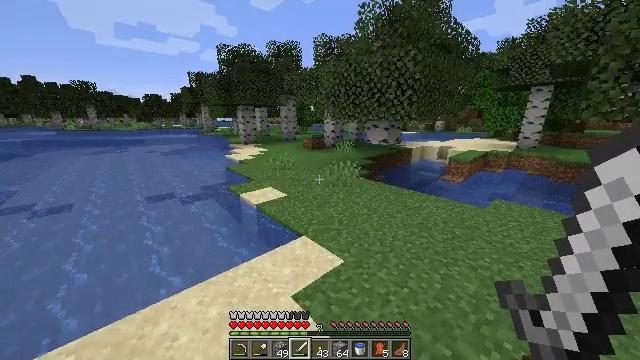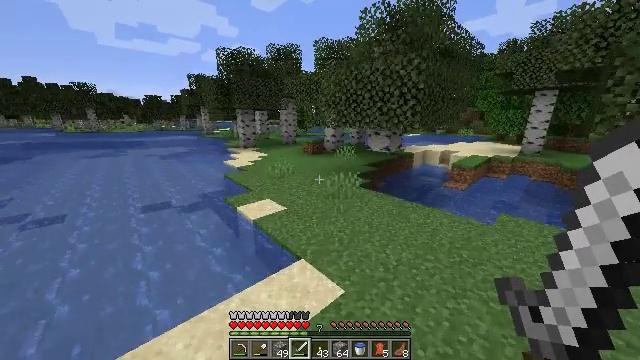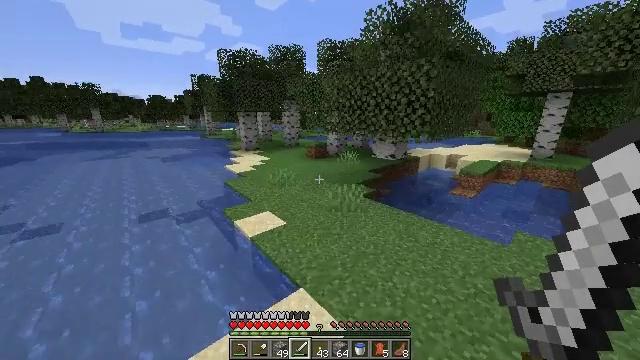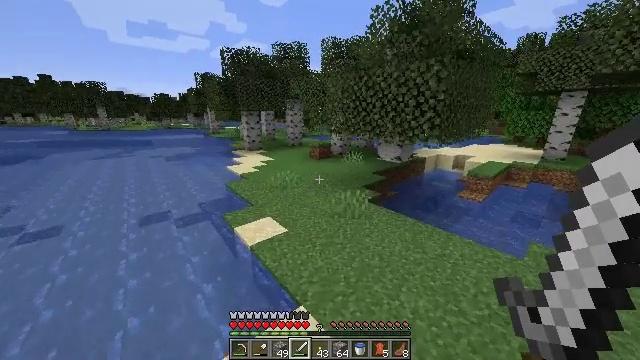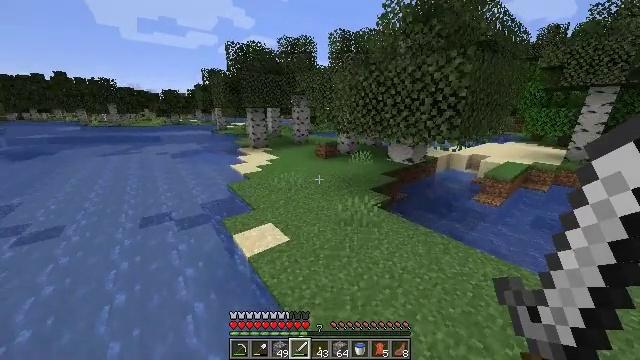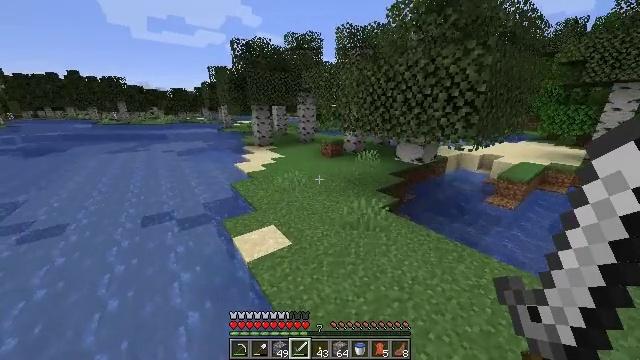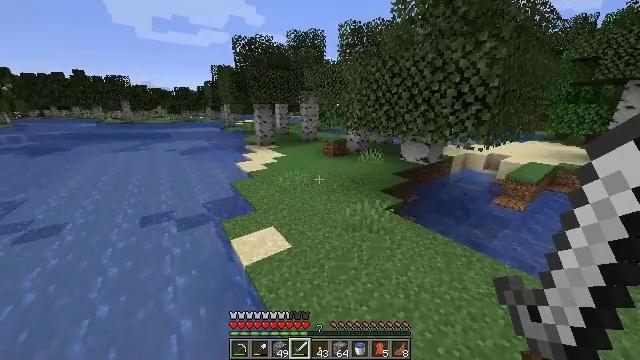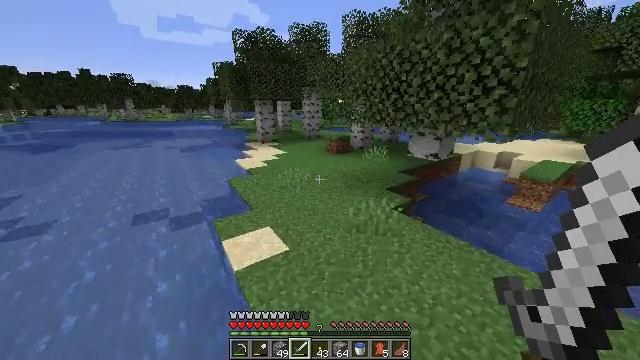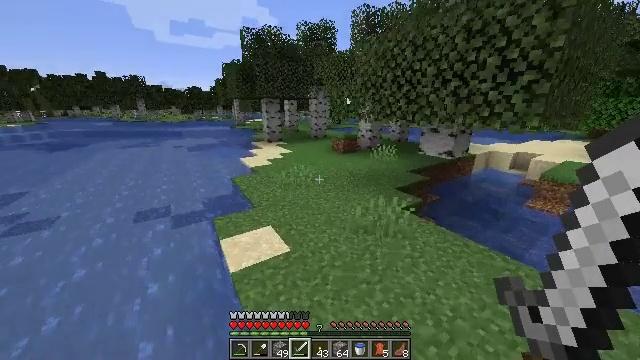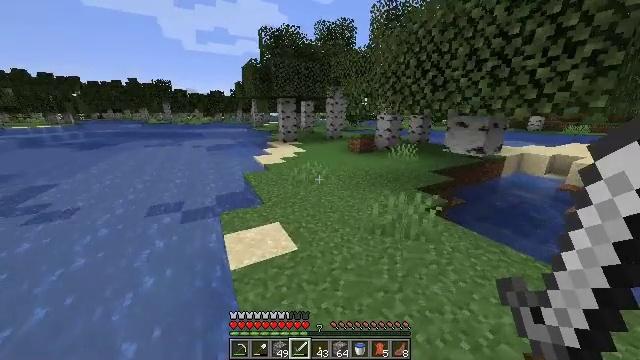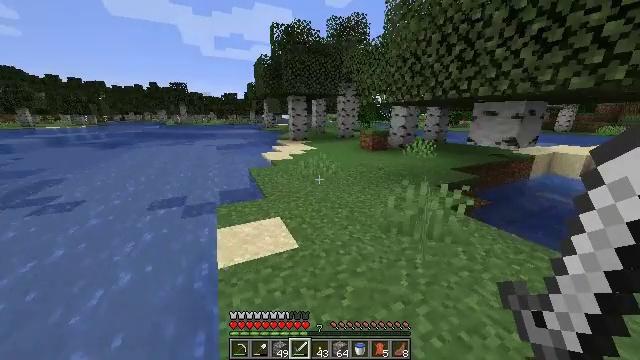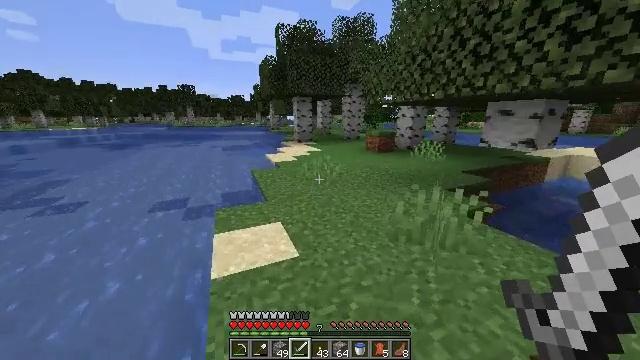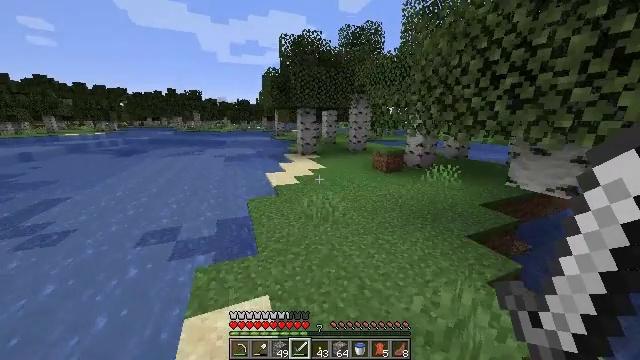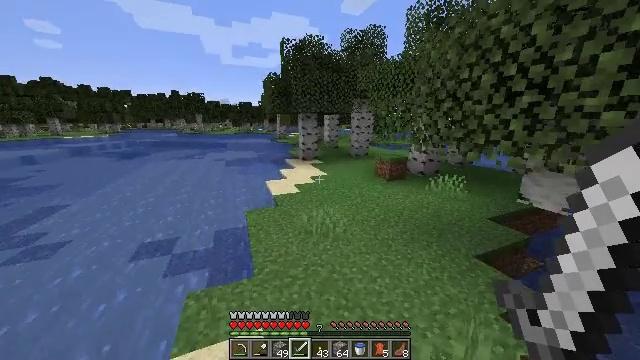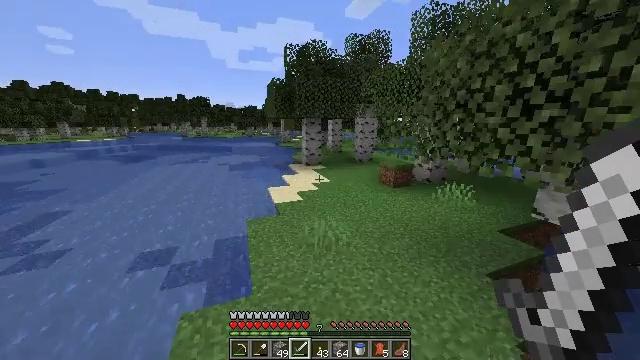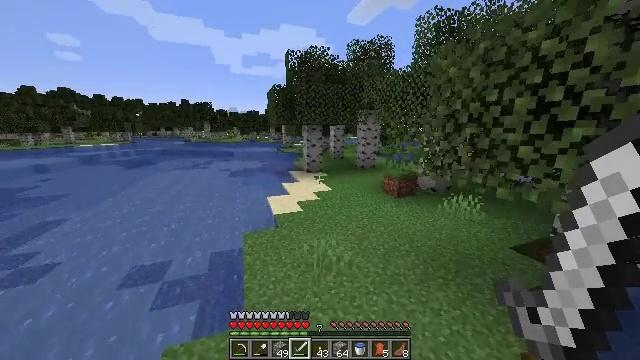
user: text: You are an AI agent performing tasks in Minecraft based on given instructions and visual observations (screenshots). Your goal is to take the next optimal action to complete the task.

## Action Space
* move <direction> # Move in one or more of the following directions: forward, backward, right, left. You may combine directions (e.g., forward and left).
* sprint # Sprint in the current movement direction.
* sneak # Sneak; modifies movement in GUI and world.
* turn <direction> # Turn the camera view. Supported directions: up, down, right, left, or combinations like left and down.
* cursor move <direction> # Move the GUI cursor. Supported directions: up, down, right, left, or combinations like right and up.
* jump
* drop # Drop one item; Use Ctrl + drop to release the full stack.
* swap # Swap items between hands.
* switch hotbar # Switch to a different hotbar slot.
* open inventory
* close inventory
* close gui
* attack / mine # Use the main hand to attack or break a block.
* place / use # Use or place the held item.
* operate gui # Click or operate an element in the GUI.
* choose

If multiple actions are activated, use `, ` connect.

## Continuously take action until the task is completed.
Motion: motion action
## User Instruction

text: Break the sugar cane.
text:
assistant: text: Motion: move forward, sprint, jump
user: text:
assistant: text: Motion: move forward, sprint, jump
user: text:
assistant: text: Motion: move forward, sprint, turn left, jump
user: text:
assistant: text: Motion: move forward, sprint, turn left and down, jump
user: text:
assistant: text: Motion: move forward, sprint, turn left, jump
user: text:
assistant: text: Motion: move forward, sprint, jump
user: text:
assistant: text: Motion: move forward, sprint, jump
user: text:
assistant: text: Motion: move forward, sprint, turn left, jump
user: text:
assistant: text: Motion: move forward, sprint, turn left and up, jump
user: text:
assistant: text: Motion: move forward, sprint, turn left, jump
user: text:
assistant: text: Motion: move forward, sprint, turn left, jump
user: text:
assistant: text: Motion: move forward, sprint, turn left, jump
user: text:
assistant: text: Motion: move forward, sprint, jump
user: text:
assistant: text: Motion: move forward, sprint, turn left, jump
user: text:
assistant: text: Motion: move forward, sprint, turn up, jump
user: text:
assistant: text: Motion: move forward, sprint, jump
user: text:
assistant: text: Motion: move forward, sprint, turn up, jump
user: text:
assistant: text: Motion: move forward, sprint, jump
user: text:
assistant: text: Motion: move forward, sprint, jump
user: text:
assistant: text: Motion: move forward, sprint, jump
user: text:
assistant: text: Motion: move forward, sprint, jump
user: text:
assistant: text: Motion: move forward, sprint, jump
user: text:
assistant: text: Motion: move forward, sprint, turn right, jump
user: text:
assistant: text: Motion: move forward, sprint, turn right, jump
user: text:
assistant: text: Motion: move forward, sprint, turn right, jump
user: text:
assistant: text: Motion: move forward, sprint, turn right, jump
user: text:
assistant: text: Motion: move forward, sprint, jump
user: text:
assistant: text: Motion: move forward, sprint, jump
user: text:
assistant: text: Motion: move forward, sprint, turn right, jump
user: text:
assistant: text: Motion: move forward, sprint, turn right, jump